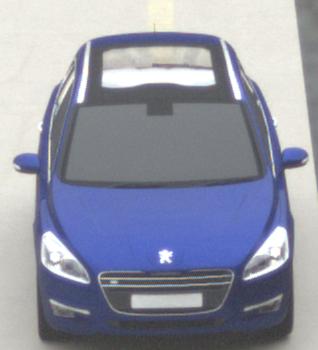
Make: Peugeot
Model: 508 SW 120 VTi
Detailed model: 508 (I) SW
Model produced from: 2011/03
Model produced until: 2014/05
Doors: 5
Color: blue
Road condition: dry road
Daytime: midday
Contrast: low contrast